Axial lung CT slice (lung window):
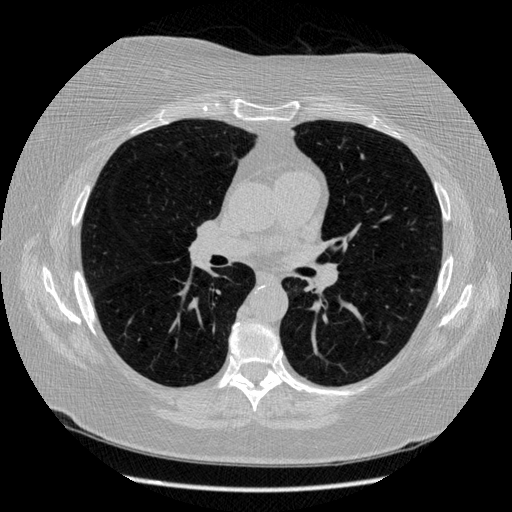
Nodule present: no